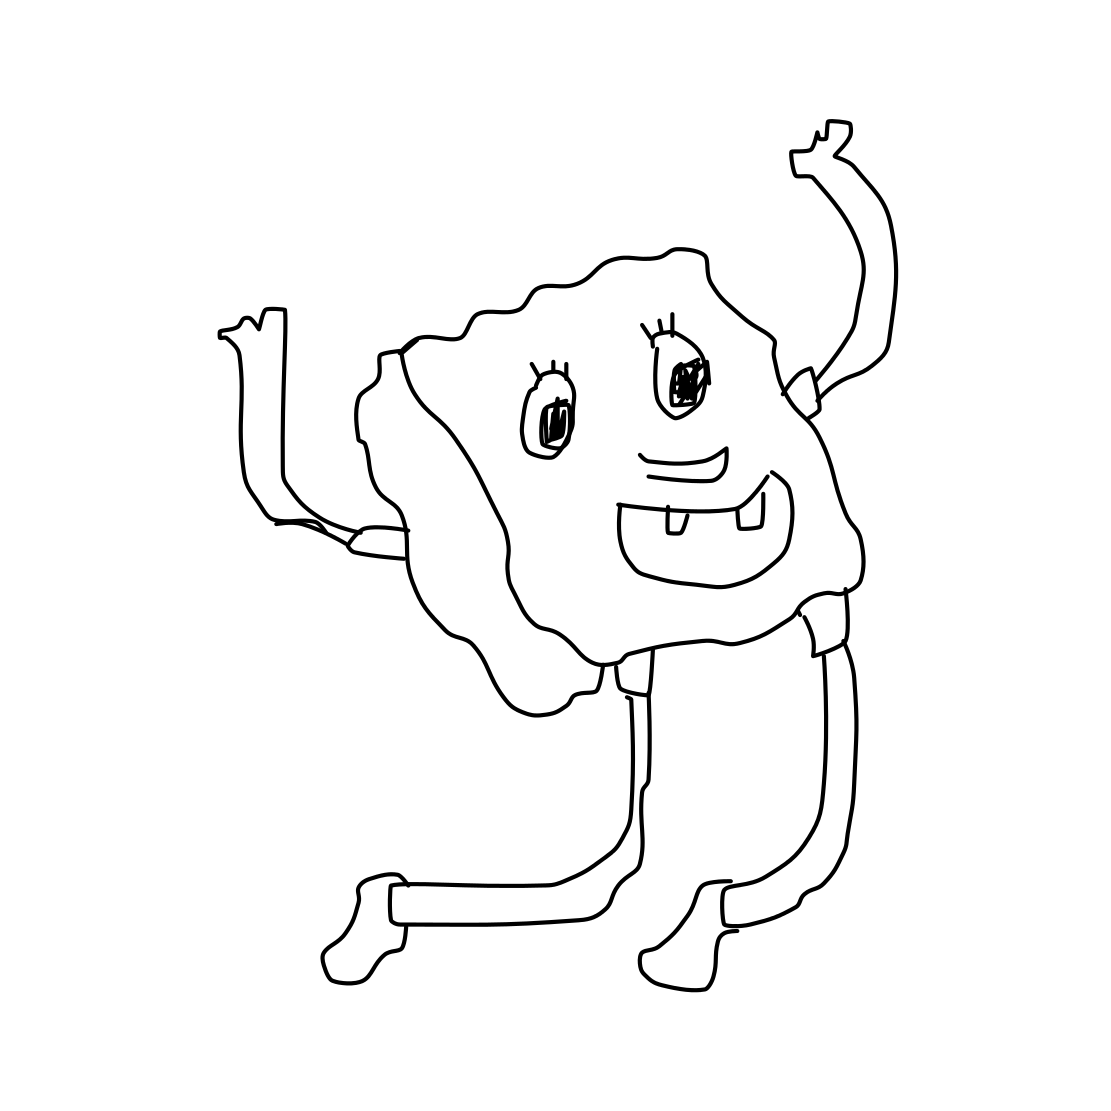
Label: sponge bob